Here is the envelope spectrum of one vibration snapshot from a rolling-element bearing, with each characteristic fault-frequency family marked on the frequency axis. Diagnose the bearing from this image, choosing from: normal, inner_race, outer_race, ball.
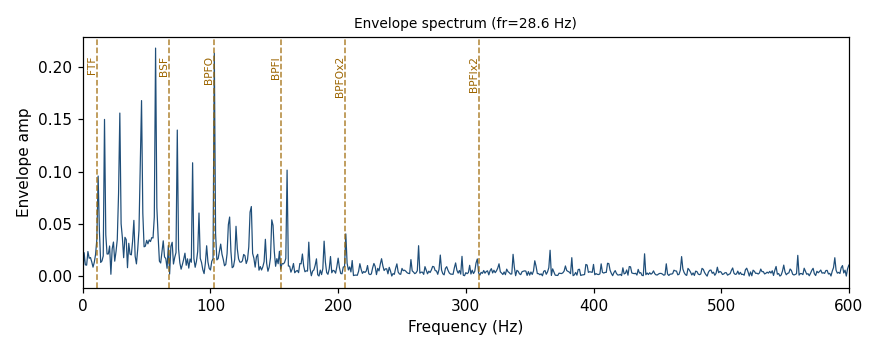
Answer: outer_race